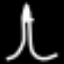
Label: The Eiffel Tower